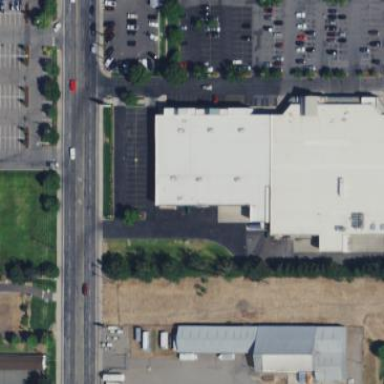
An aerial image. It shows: Retail building.